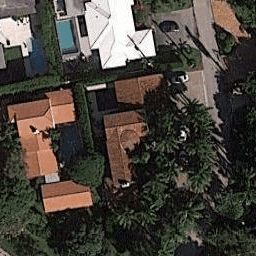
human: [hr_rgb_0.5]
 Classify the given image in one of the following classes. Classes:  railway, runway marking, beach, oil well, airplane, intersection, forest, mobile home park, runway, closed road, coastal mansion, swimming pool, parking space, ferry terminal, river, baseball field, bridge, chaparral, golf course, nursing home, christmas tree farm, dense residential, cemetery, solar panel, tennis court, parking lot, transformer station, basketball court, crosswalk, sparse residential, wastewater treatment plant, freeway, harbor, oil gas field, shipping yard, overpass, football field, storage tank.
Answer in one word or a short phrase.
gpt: coastal mansion